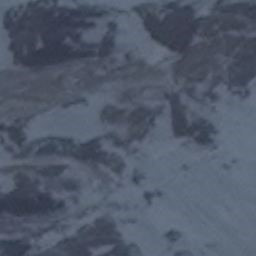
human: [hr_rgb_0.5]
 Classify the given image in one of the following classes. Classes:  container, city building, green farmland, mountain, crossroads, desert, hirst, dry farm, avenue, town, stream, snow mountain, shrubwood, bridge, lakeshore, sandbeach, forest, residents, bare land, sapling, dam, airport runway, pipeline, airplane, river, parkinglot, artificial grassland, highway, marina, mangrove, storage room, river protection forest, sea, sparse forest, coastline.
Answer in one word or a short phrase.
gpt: snow mountain